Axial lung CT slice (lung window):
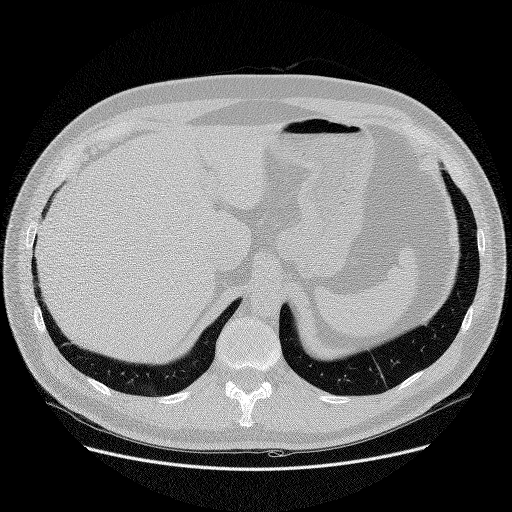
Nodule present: no